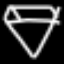
Label: diamond